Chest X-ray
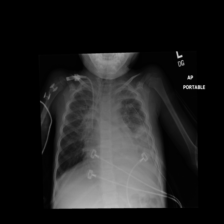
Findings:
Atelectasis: negative
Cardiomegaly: negative
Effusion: positive
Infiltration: positive
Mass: positive
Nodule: negative
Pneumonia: negative
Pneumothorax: negative
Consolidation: negative
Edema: negative
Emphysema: negative
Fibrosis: negative
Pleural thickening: negative
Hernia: negative